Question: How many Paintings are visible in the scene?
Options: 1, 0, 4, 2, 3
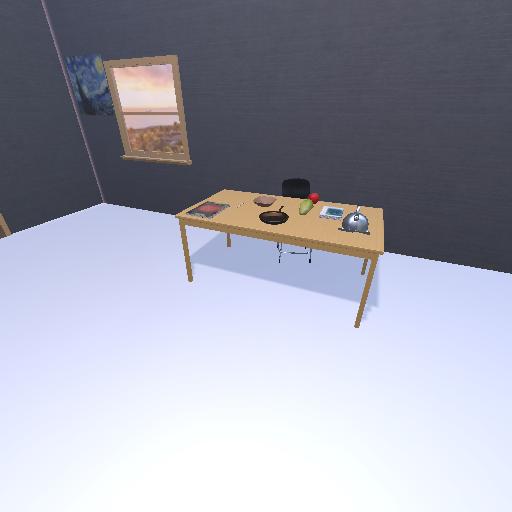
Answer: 1